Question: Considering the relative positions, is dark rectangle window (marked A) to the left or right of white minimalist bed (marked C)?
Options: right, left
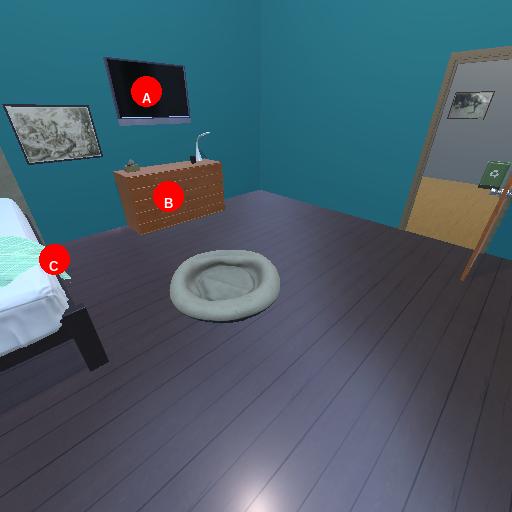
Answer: right